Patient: sex M, age 65
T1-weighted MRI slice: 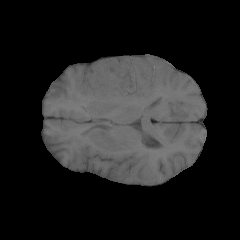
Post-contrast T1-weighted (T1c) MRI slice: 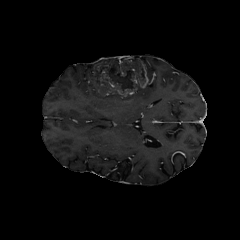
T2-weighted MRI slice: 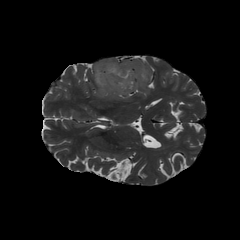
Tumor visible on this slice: yes
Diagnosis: Glioblastoma, IDH-wildtype
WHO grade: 4